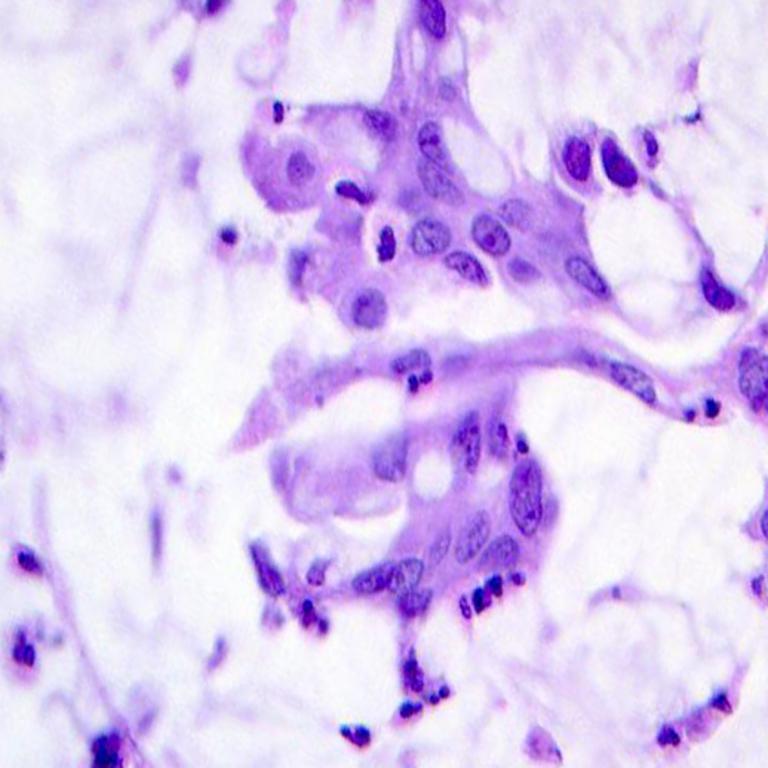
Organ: colon
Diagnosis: adenocarcinomas